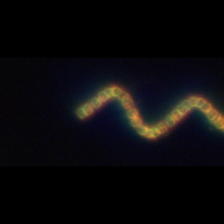
Taxon: Chaetoceros
Group: Diatoms